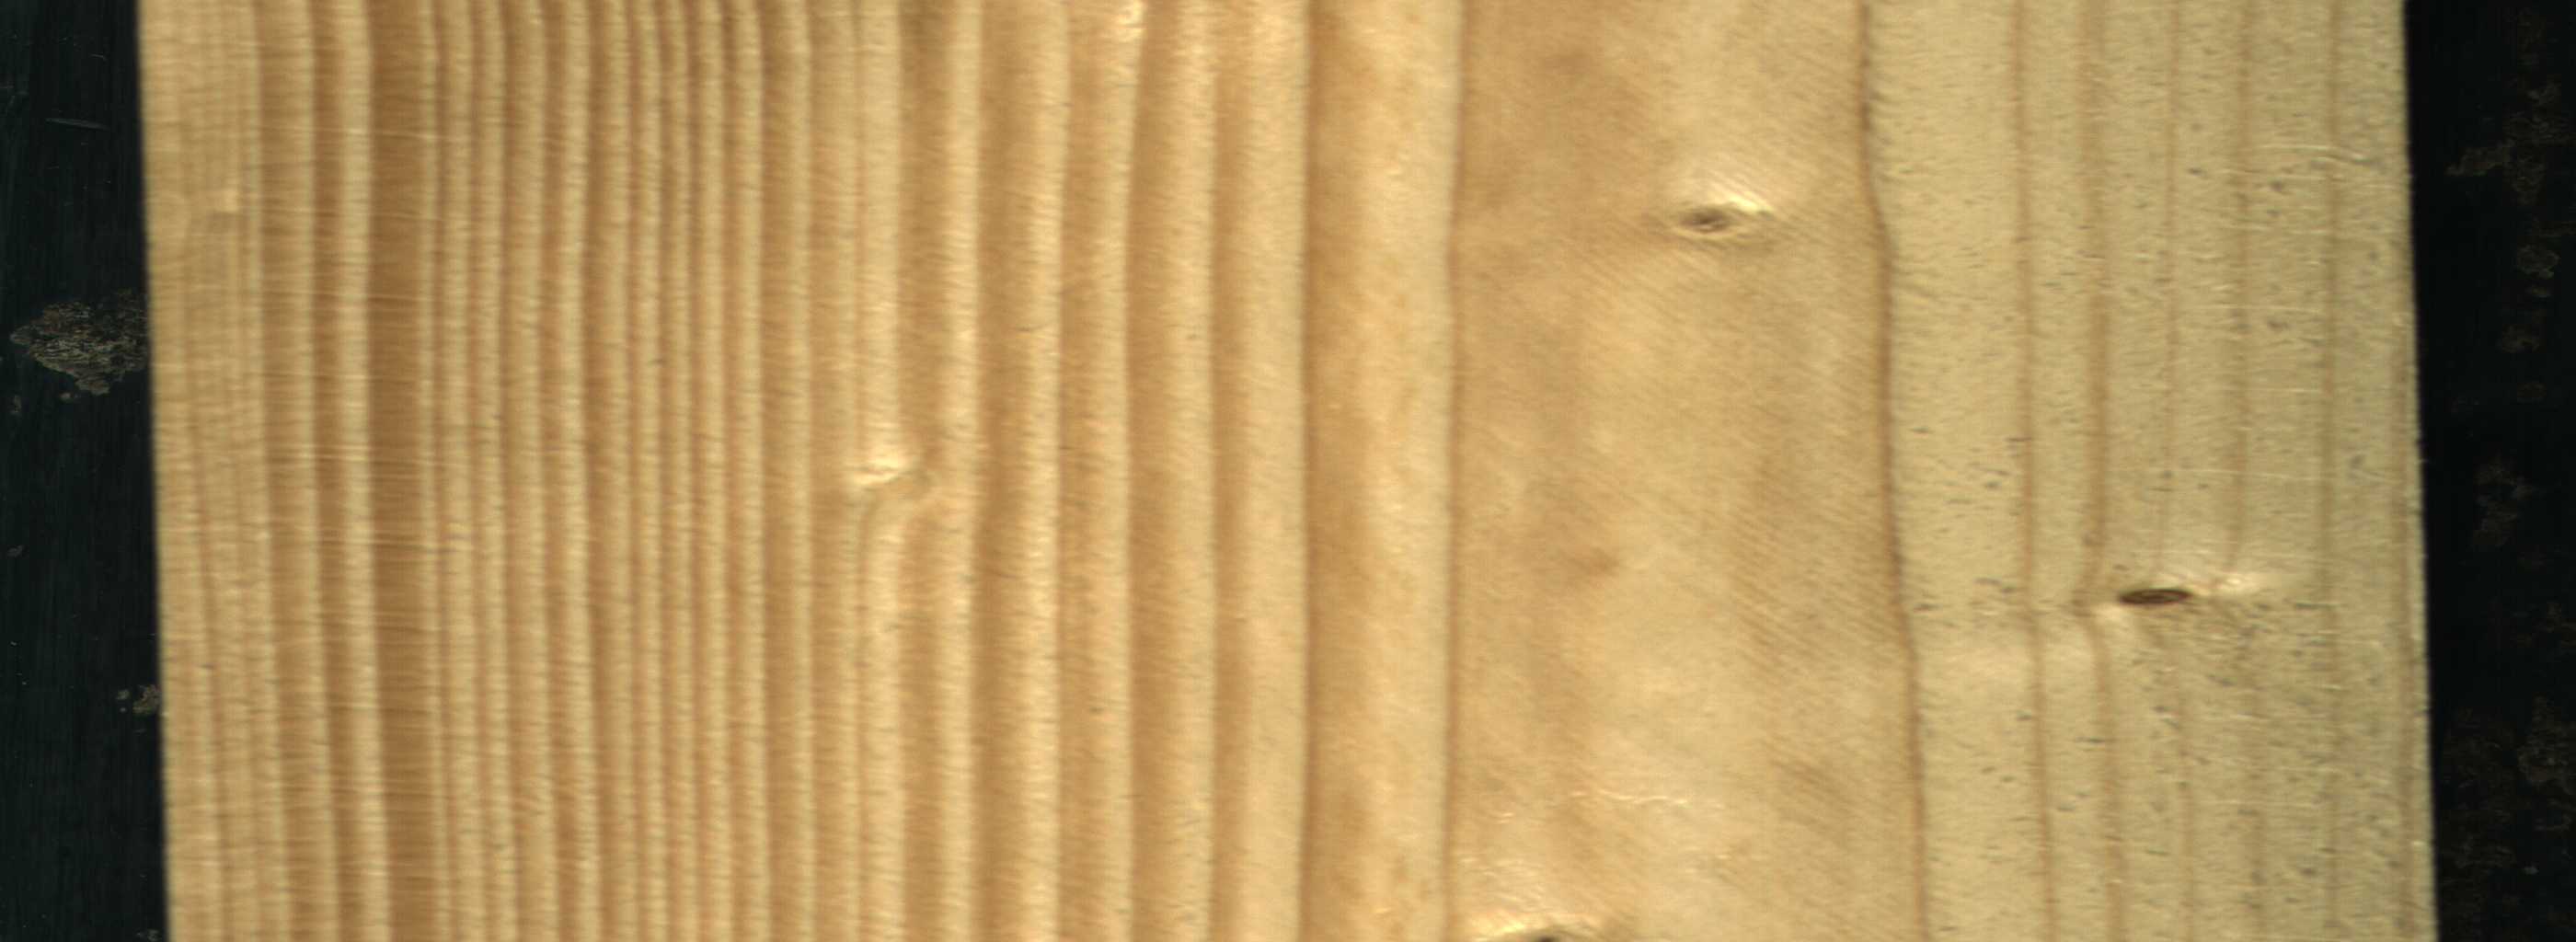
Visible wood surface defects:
Live_Knot
Live_Knot